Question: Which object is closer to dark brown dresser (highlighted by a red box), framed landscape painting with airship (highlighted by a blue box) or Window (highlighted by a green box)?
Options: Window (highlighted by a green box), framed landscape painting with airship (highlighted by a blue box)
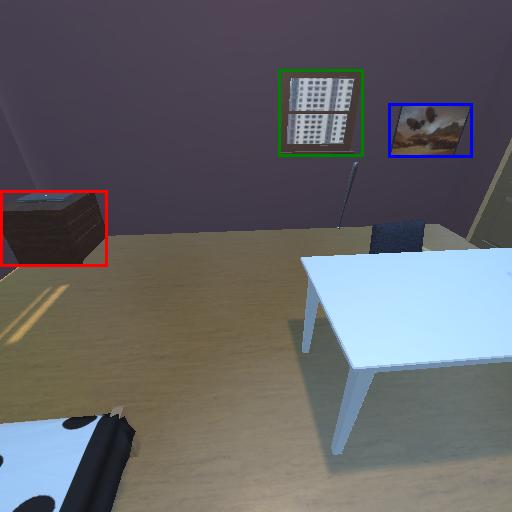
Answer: Window (highlighted by a green box)